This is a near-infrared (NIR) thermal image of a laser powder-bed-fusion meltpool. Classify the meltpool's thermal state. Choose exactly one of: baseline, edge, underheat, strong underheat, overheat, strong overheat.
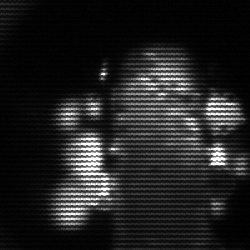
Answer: strong underheat